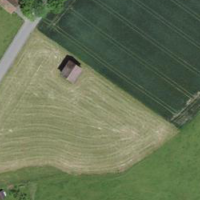
EUNIS habitat code: 24
Species observed at this site:
Petasites albus